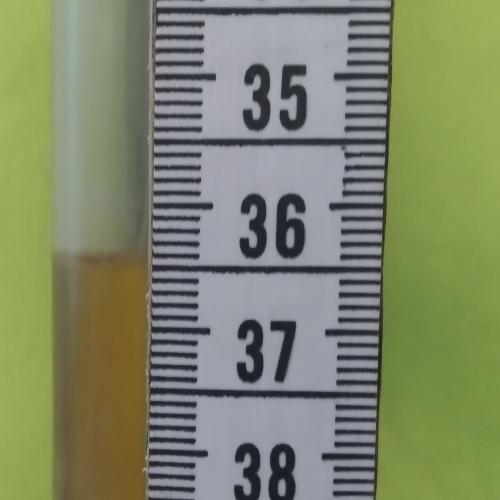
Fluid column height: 36.4 cm